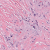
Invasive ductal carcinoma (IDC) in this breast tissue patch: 1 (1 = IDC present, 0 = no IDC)